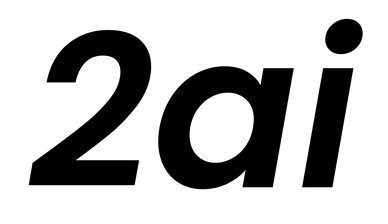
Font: Poppins-SemiBoldItalic